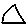
Label: triangle